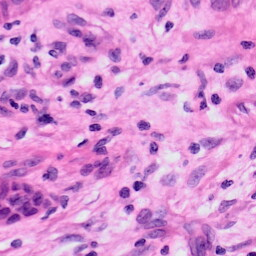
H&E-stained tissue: Skin